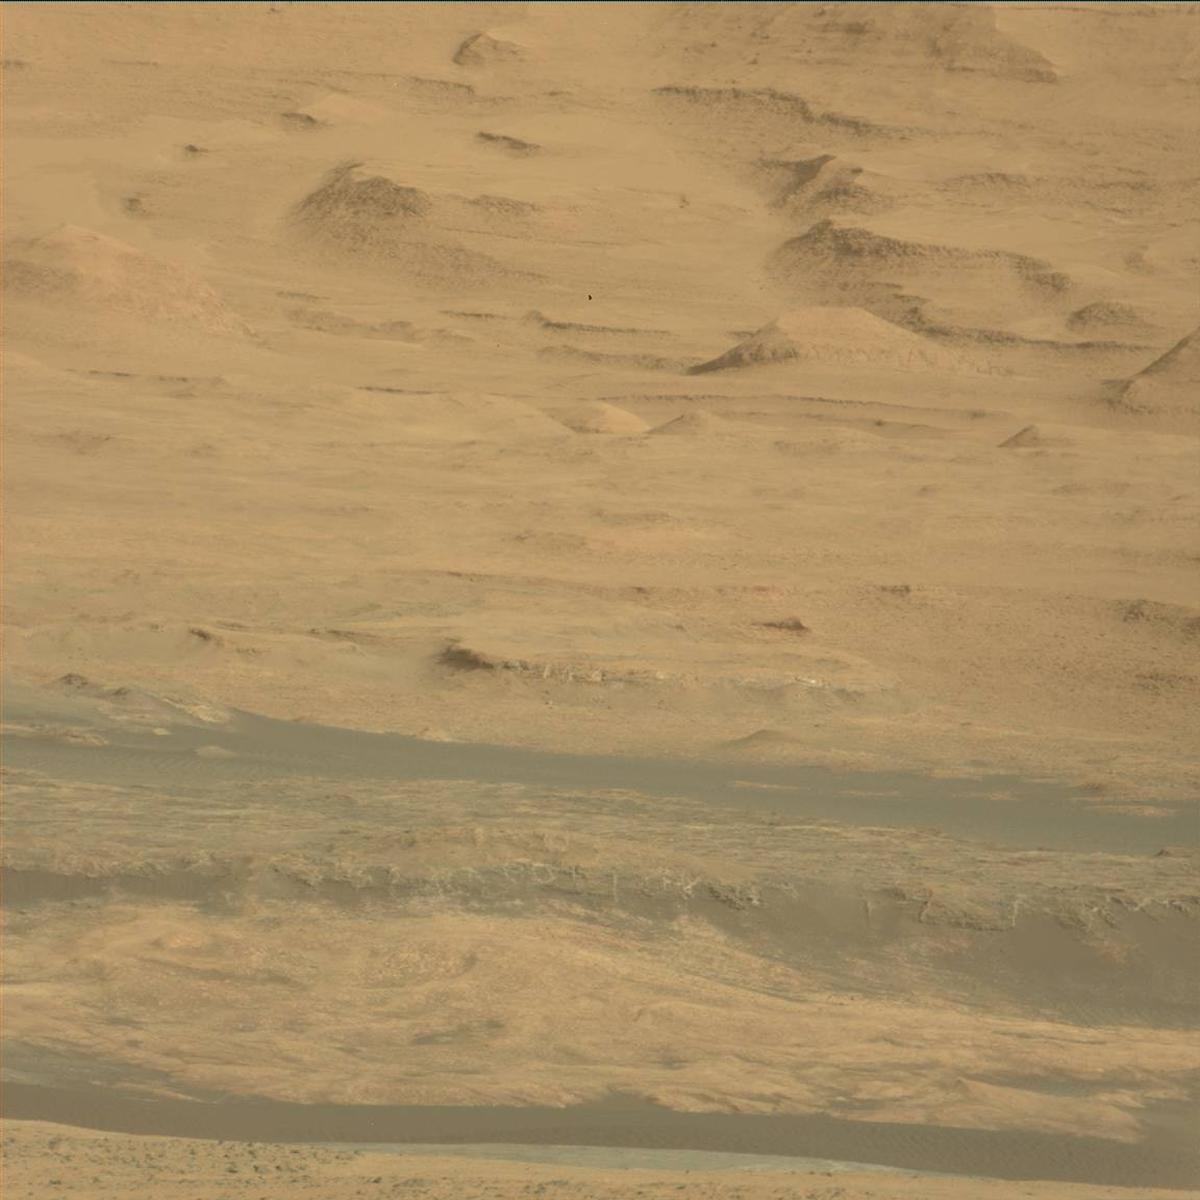
Terrain classes present: Ridge, Sand / Soil